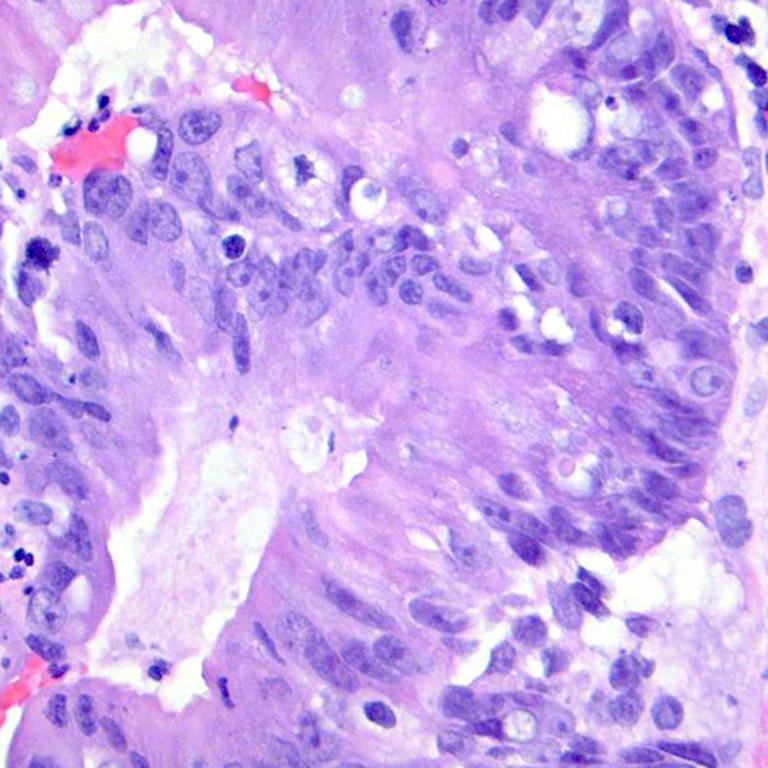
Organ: colon
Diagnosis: adenocarcinomas